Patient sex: F
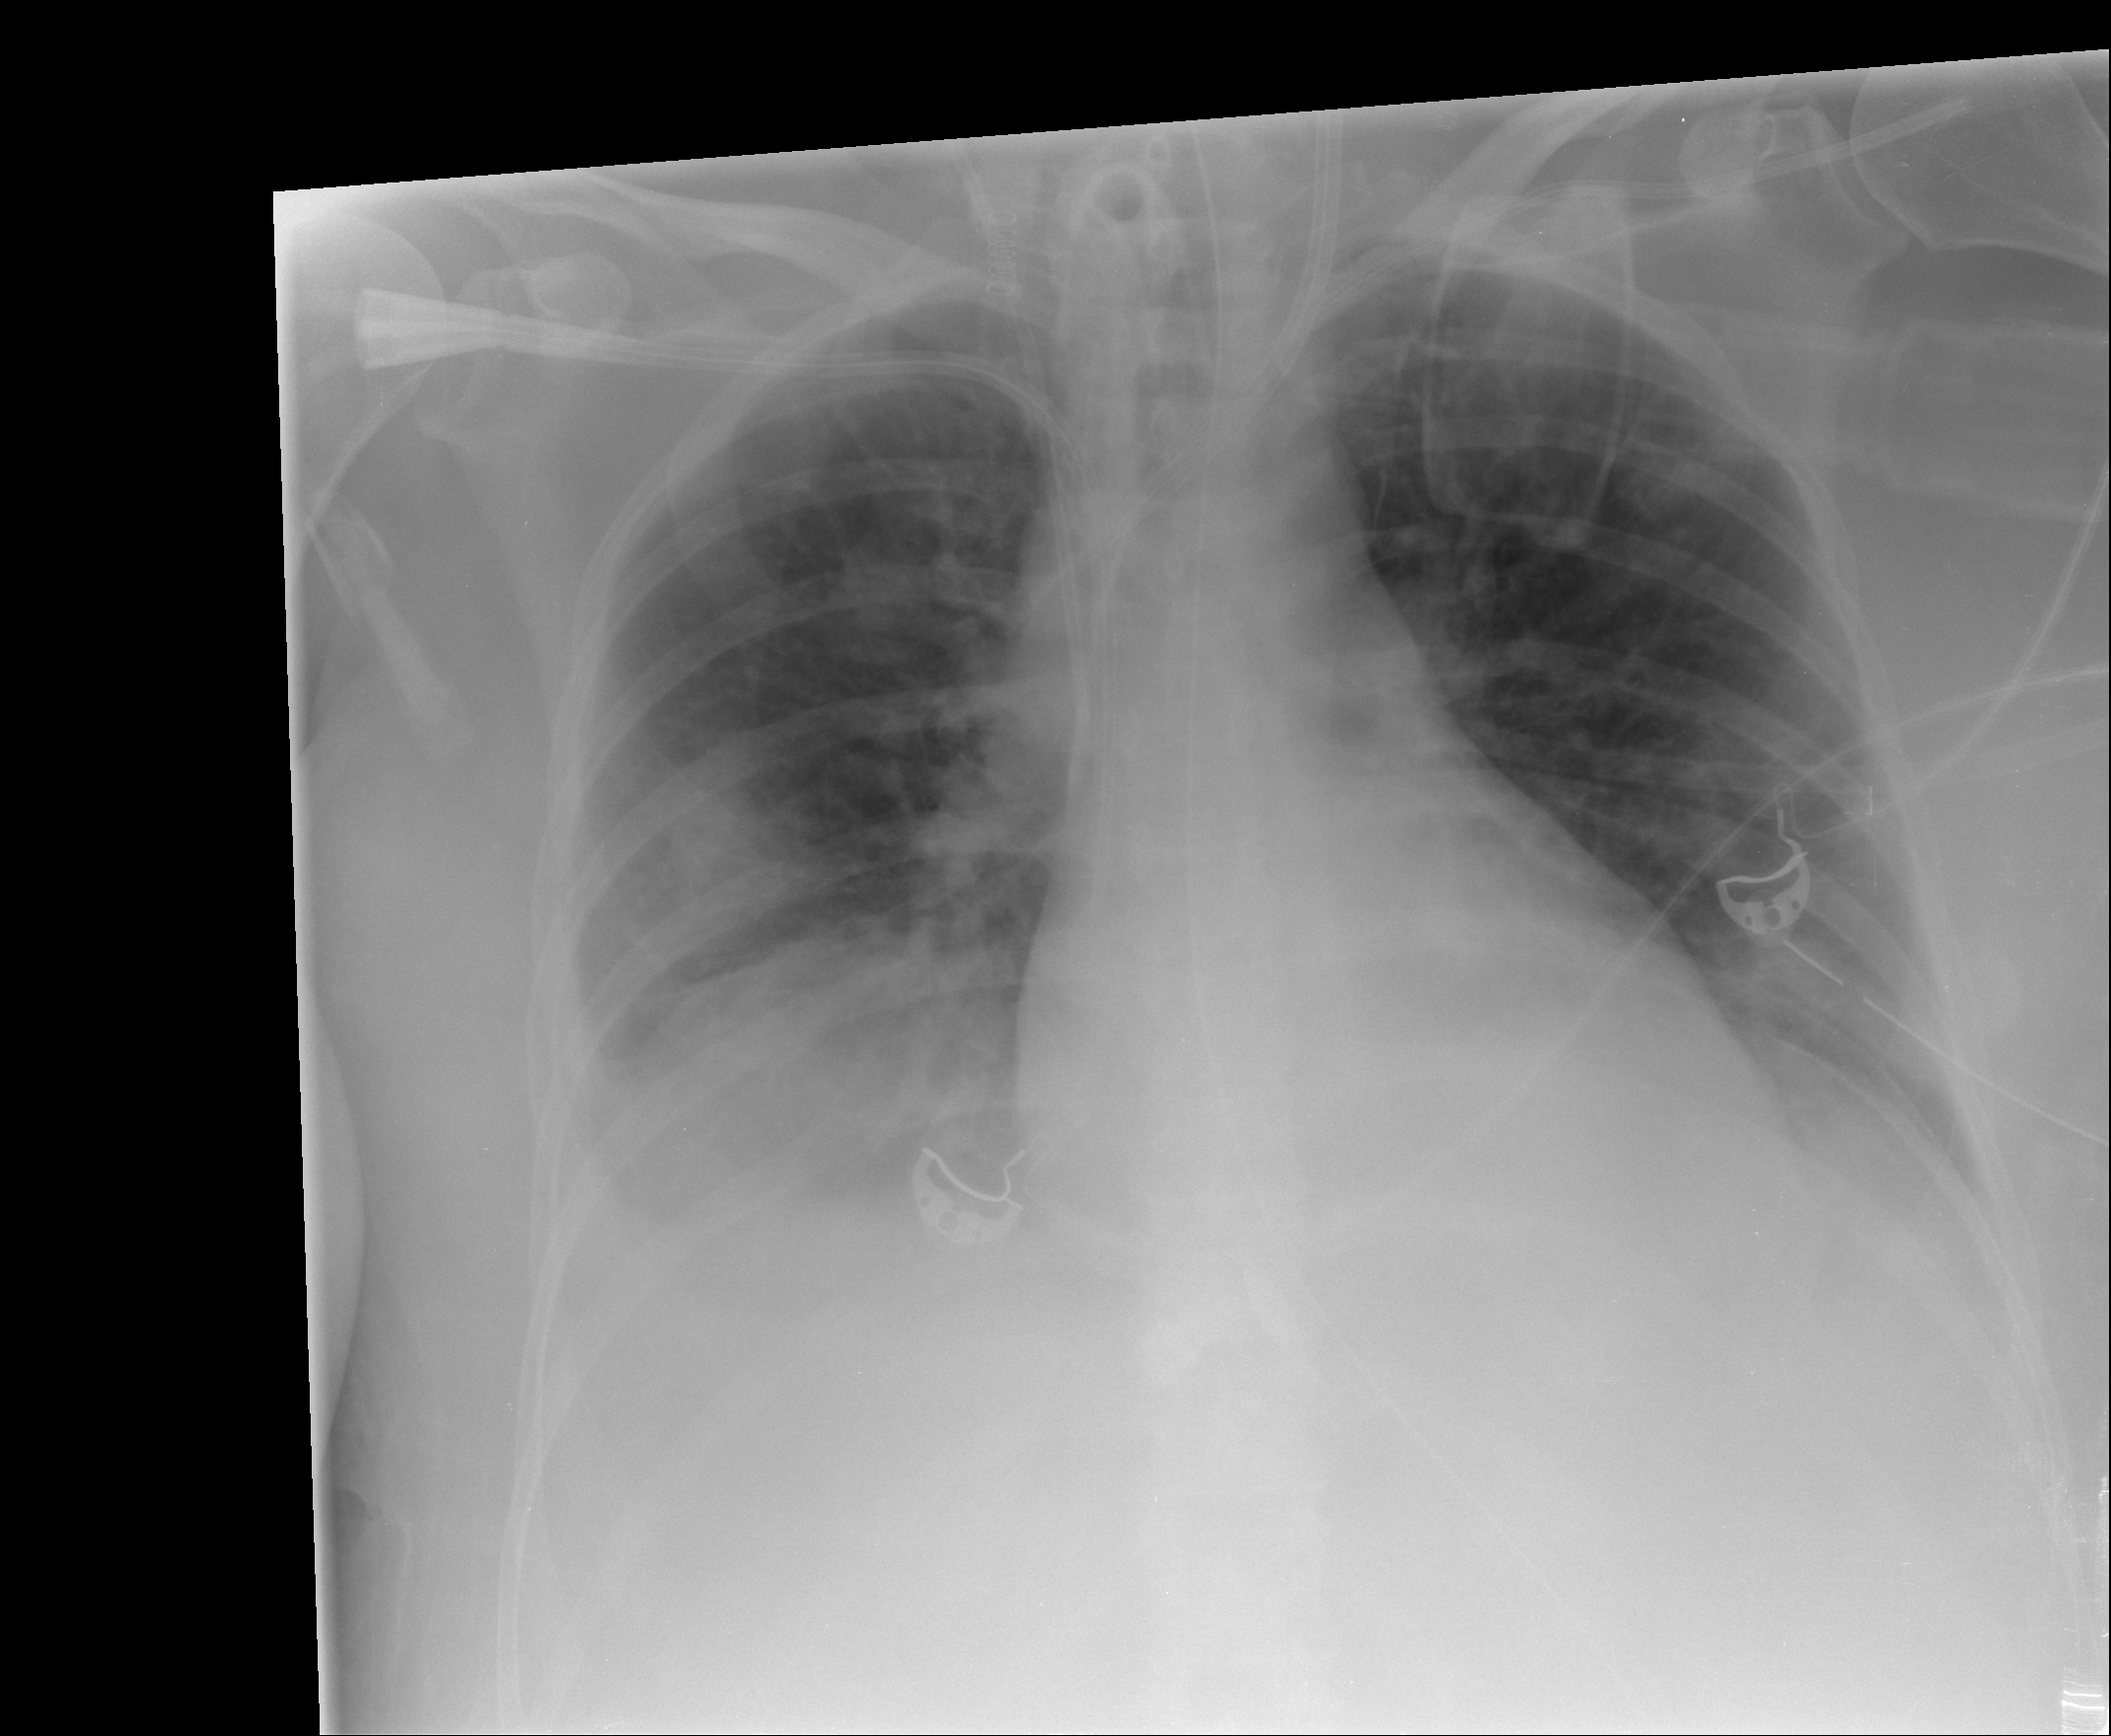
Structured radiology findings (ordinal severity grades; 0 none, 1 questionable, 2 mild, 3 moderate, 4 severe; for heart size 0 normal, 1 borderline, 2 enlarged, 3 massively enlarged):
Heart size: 0
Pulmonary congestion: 2
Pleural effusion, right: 3
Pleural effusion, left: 2
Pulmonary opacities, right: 0
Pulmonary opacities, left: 0
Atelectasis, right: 0
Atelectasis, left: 0